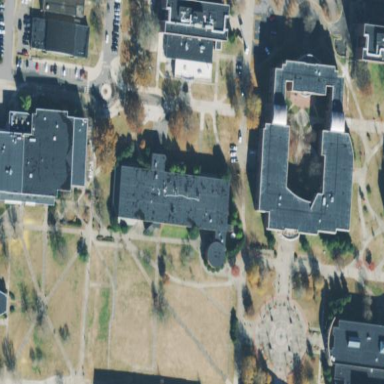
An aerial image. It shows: View of university building.